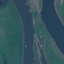
Label: River